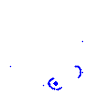
Particle: proton